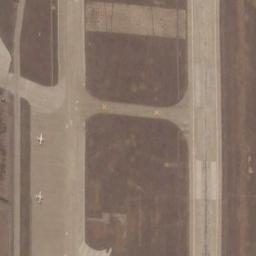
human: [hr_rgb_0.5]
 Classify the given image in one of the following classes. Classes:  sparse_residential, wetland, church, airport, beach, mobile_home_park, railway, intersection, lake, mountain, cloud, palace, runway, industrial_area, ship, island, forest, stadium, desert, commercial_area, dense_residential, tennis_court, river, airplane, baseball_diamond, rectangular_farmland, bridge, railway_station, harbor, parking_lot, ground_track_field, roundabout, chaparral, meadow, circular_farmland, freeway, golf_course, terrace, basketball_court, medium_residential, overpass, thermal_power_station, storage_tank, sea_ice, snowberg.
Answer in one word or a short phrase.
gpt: runway